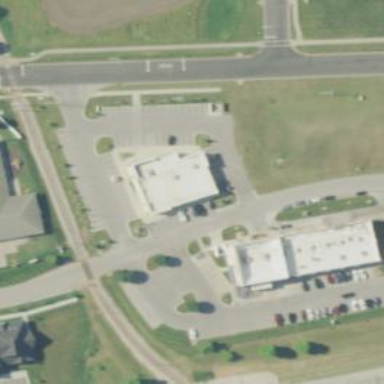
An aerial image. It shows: Car rental facility.